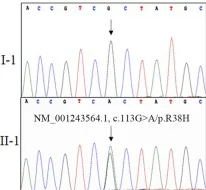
The genetic analysis of family. (B) Sanger sequencing of DHDDS confirmed the mutation (NM_001243564.1, c.113G>A/p. R38H) in II-1 and III-1. Arrow indicates the c.113G site.
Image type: chart (chart)